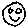
Label: smiley face